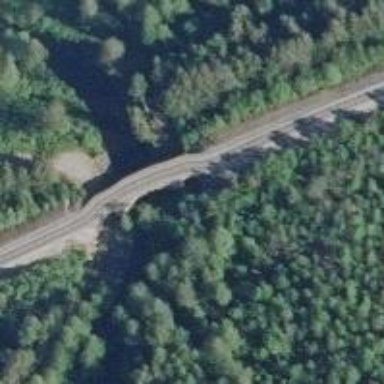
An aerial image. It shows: Railway bridge with B1 track class.